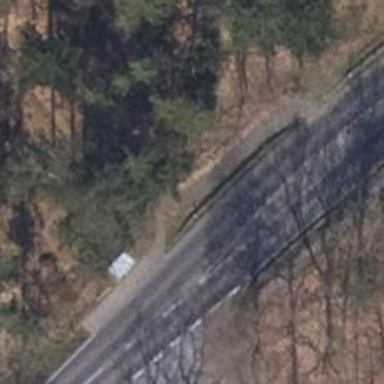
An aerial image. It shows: Asphalt path.